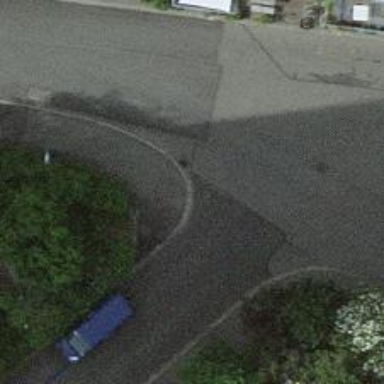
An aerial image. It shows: Kerb barrier.